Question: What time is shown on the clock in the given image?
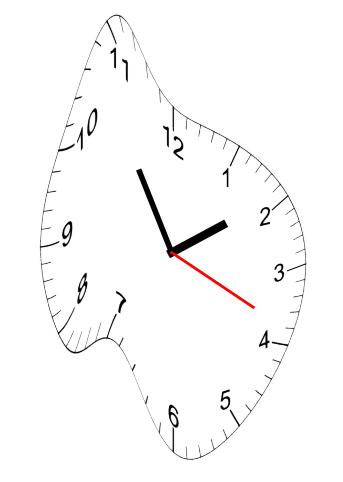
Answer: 01:54:19